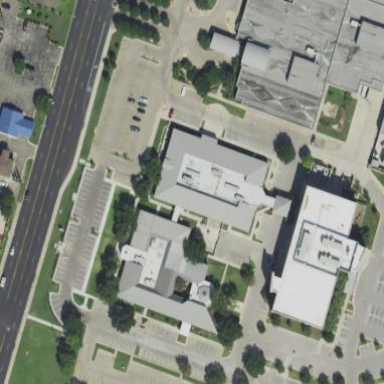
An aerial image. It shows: Hospital building.